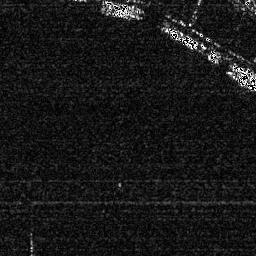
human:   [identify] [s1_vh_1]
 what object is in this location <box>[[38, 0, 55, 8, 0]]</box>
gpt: <ref>1 medium ship at the top</ref>

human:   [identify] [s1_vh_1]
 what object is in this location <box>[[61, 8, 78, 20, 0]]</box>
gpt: <ref>1 medium ship at the top right</ref>